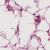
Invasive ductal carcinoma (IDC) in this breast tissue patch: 0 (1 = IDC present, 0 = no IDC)